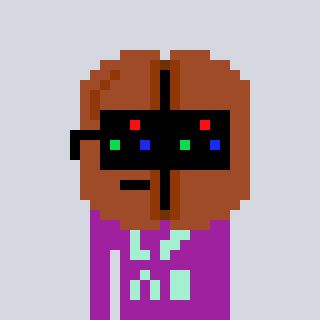
a pixel art character with square black sunglasses, a coffeebean-shaped head and a magenta-colored body on a cool background